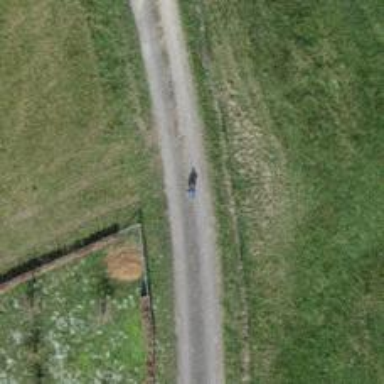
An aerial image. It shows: Track road with pebblestone surface.